Interaction volume radius: 5 \u00c5
Interaction volume height: 20 \u00c5
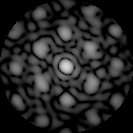
Disorder parameter: 0.5303